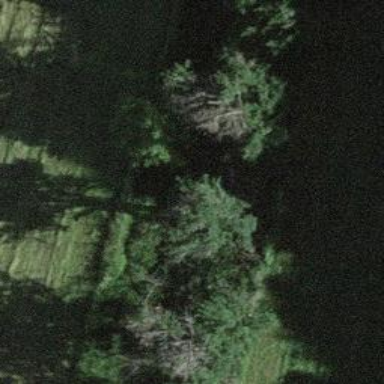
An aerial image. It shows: Single tag "natural: tree."